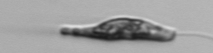
Label: Euglena